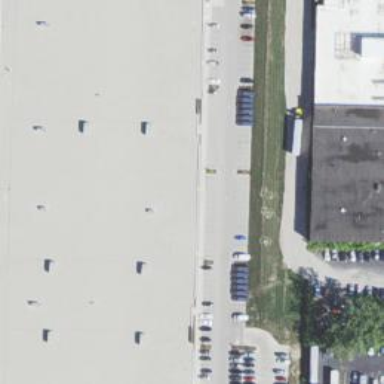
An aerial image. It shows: Warehouse serving as post depot.